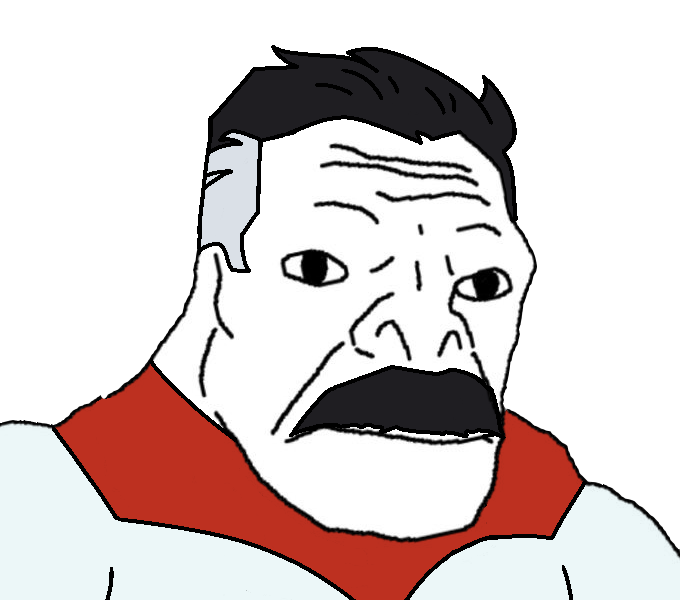
Label: 5_Craig